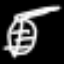
Label: leaf